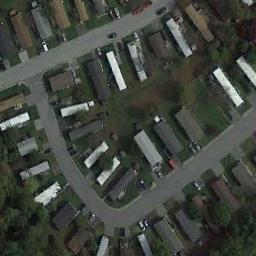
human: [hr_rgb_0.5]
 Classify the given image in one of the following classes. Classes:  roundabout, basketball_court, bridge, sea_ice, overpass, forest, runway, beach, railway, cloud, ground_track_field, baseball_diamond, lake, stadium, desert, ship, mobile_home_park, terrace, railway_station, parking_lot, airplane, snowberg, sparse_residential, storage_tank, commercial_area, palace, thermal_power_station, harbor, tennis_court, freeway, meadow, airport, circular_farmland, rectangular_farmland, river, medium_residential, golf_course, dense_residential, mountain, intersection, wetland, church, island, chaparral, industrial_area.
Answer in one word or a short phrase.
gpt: mobile_home_park